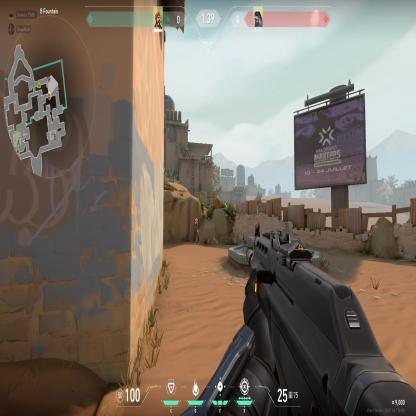
Label: enemy